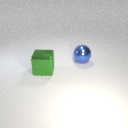
large green metal cube in front of large blue metal sphere